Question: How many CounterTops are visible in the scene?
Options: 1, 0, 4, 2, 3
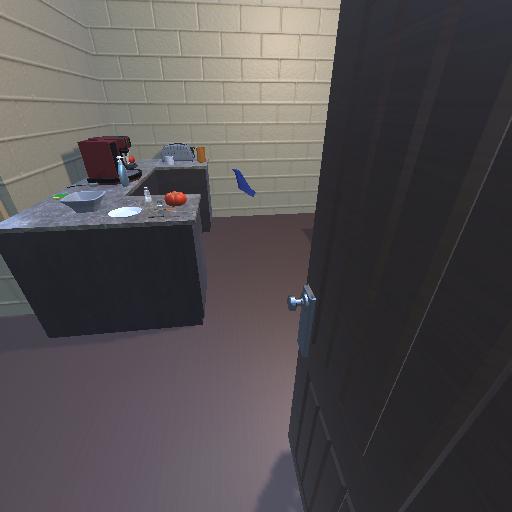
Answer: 1